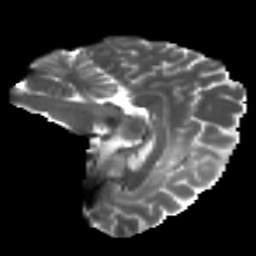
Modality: T2w
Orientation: sagittal
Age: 33
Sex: female
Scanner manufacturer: ge
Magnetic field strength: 3 T
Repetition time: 7.8 s
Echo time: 0.0642 s